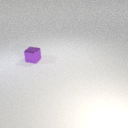
small purple metal cube